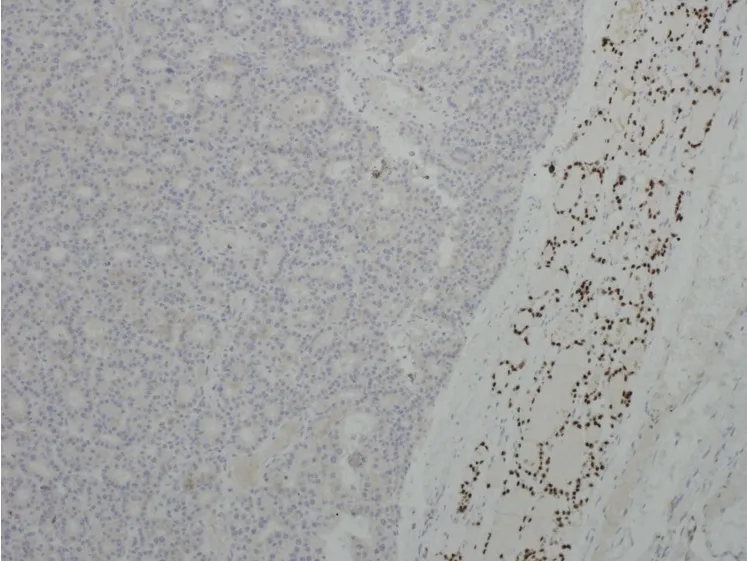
A. TTF1 immunohistochemical stain demonstrates negative staining in the parathyroid adenoma (left) and positive nuclear staining in the adjacent thyroid tissue (right).
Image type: pathology (immunostaining)